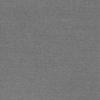
Label: dusty